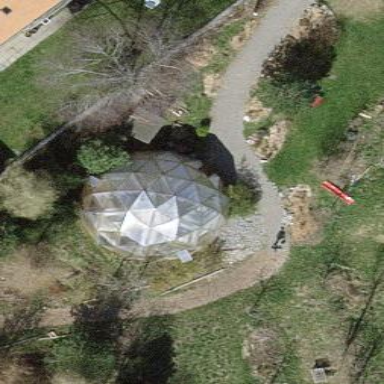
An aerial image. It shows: Greenhouse.